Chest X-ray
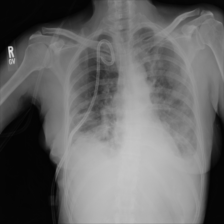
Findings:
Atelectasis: positive
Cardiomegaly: negative
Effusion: positive
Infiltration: positive
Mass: negative
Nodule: negative
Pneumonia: negative
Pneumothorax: negative
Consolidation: negative
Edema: negative
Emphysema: negative
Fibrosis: negative
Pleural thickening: negative
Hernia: negative